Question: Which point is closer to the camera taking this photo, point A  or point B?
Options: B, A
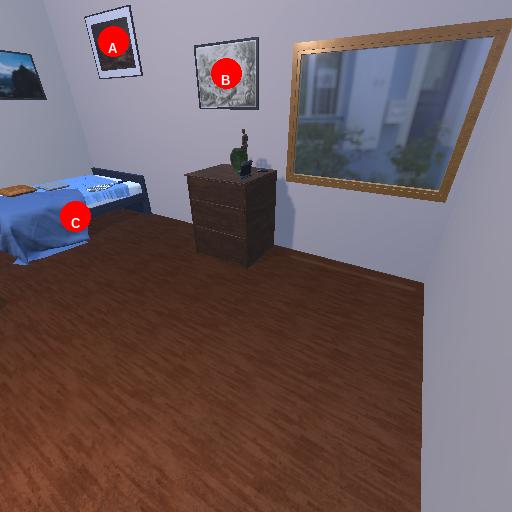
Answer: B